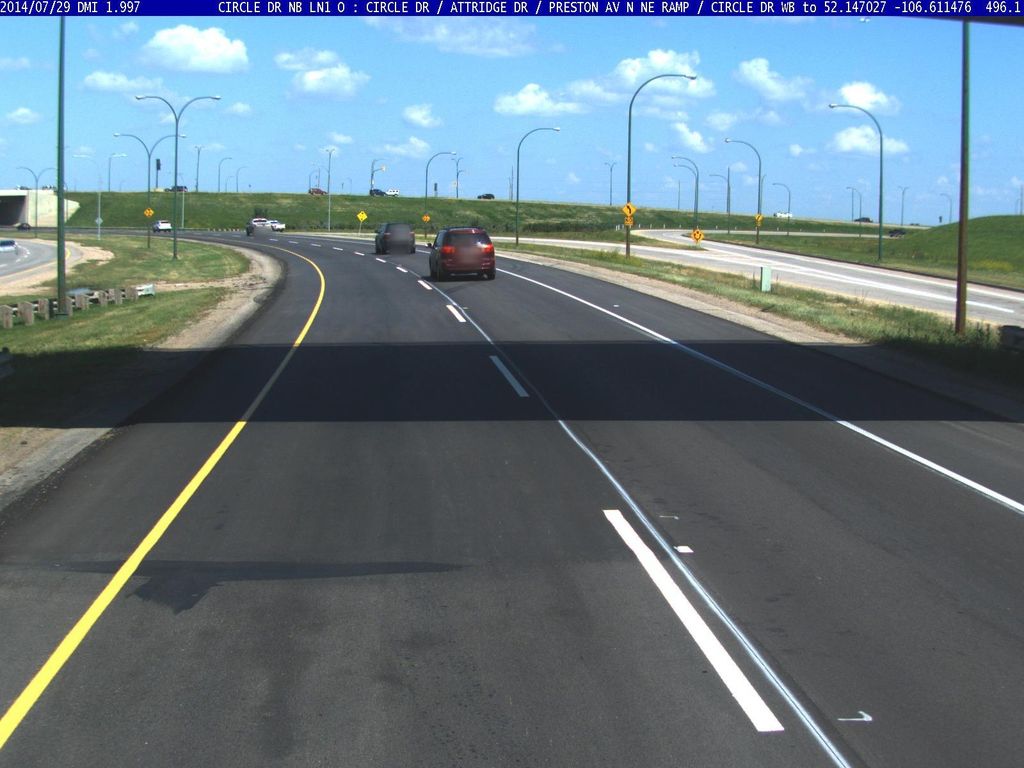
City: saskatoon